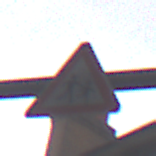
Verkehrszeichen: KinderLinks
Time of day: MorningAfternoon
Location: Outdoor (Urban)
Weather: Overcast
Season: NotSpecified
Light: Natural